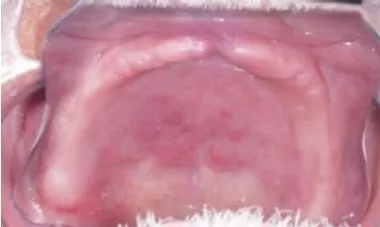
Aspect of the hyperplasia after five weeks.
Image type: medical_photograph (oral_photograph)